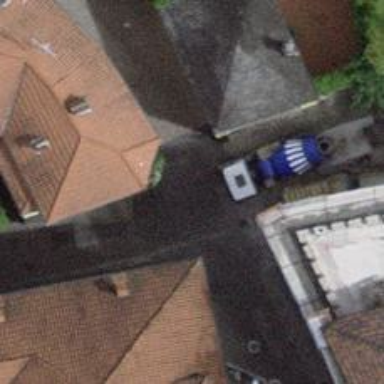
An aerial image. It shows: Residential road surfaced with paving stones.